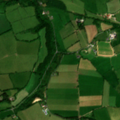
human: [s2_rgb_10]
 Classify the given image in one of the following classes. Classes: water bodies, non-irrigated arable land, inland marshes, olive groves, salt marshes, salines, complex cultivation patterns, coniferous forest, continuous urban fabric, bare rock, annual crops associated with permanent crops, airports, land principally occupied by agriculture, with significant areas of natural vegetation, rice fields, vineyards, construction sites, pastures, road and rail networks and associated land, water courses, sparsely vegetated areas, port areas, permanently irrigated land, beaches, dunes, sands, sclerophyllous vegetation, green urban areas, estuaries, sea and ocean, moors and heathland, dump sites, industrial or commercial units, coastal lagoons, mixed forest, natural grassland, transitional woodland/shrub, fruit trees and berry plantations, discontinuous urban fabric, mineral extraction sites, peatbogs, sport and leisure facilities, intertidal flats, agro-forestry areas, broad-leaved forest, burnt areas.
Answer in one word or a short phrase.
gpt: pastures, coniferous forest